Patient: sex F, age 57
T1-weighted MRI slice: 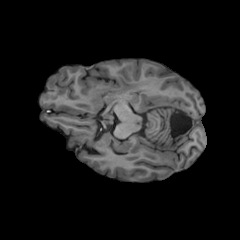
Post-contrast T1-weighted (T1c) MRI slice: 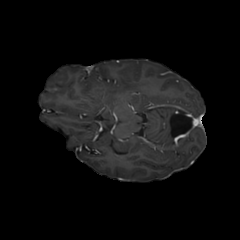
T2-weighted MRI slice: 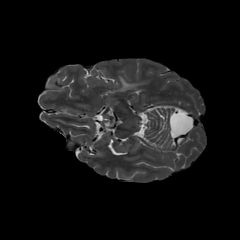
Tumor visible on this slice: yes
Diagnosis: Glioblastoma, IDH-wildtype
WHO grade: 4